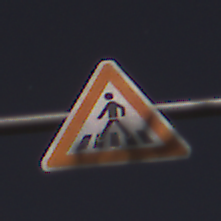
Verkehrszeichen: FussgaengerueberwegRechts
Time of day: Night
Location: Outdoor (Nature)
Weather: Clear
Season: NotSpecified
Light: Natural